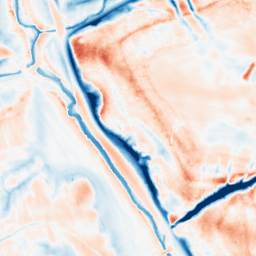
Category: multiscale
Decomposition family: dog_multiscale
Decomposition parameters: sigma_ratio: 2
n_scales: 4
base_sigma: 0.5
Upsampling method: cubic_catmull_rom
Upsampling parameters: scale: 4
Upsampling scale: 4